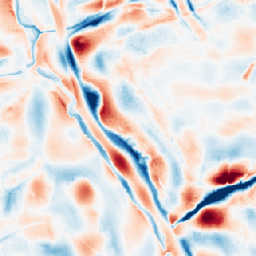
Category: wavelet
Decomposition family: wavelet_biorthogonal
Decomposition parameters: wavelet: bior5.5
level: 5
Upsampling method: area
Upsampling parameters: scale: 8
Upsampling scale: 8